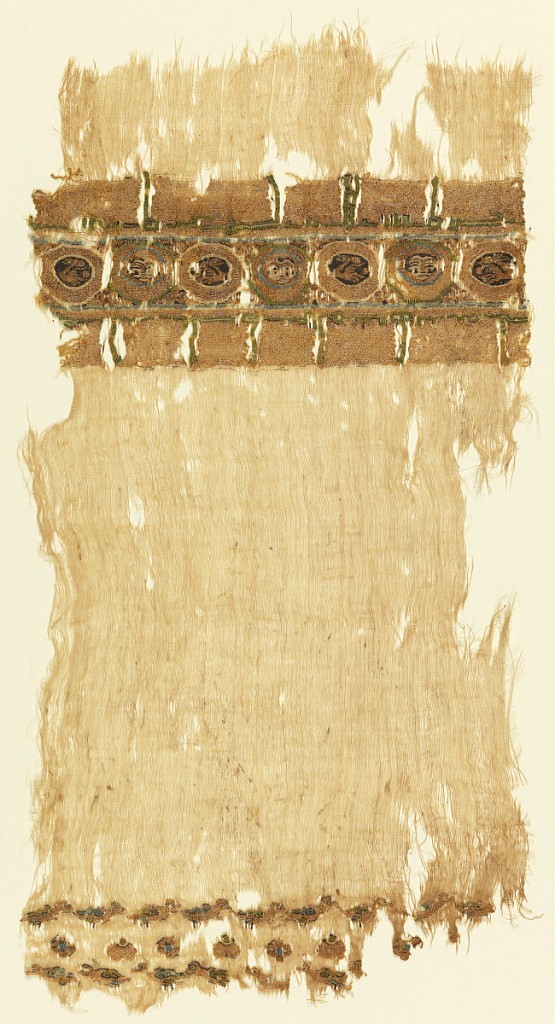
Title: Fragment
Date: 10th–11th century
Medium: silk, linen, gold leaf Technique: tapestry woven
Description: Tiraz fragment of linen with part of a silk and metal tapestry tiraz band at top, and at bottom, rows of small silk tapestry insets.  Ground of tiraz band loosely woven on linen warps with gold silk originally wound with metal; row of small adjoining roundels enclosing alternately a frontal human mask or a bird in profile, with outlines and details in fine silk tapestry in sky-blue, yellow-green, white, black on the looser gold ground, narrow sky-blue silk guard band above and below roundels separates row or roundels from pale yellow-green silk Kufic inscription with details in black and white filling upper and lower third of tiraz band (lower inscription upside down).  Small silk and metal tapestry insets woven on warps of the linen ground consist of row of small birds facing left in gold silk originally wound with metal, with touches of green, blue, white, black silk; row of rosettes alternating with heart-shaped petal, in same colors; row of small birds facing right.